Aerial crown-view tile of a tropical tree (Barro Colorado Island, Panama), acquired 20241216:
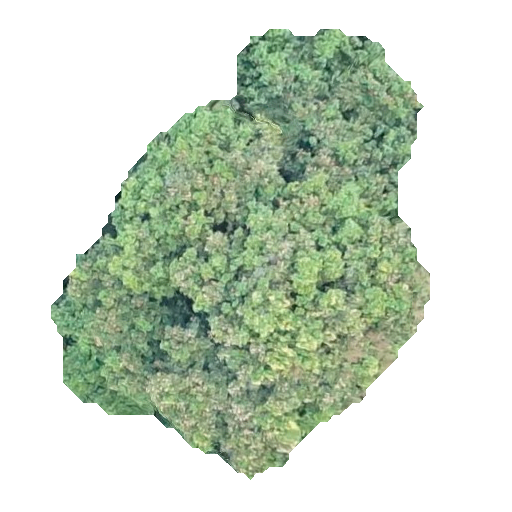
Species: Prioria copaifera
GBIF accepted scientific name: Prioria copaifera
Crown area: 160.635 m²